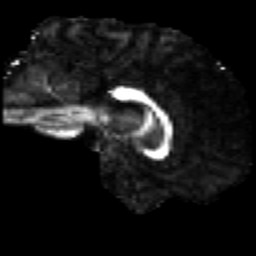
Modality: FA
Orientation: sagittal
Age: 21
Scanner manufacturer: siemens
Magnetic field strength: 3 T
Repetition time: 2.2 s
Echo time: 0.084 s